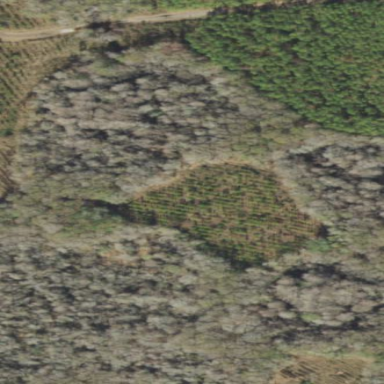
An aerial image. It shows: Patch of scrub vegetation.